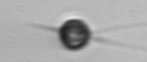
Label: Acanthoica_quattrospina